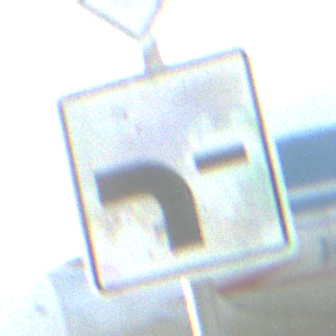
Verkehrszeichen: VerlaufVorfahrtsstrasse6
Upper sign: Vorfahrtsstrasse
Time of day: SunriseSunset
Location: Outdoor (Special)
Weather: Clear
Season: NotSpecified
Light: Natural